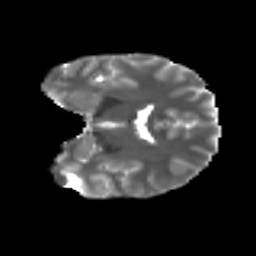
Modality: T2w
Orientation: coronal
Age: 20
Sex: male
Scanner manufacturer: ge
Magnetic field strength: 3 T
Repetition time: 7.8 s
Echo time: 0.0606 s